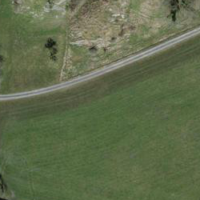
EUNIS habitat code: 24
Species observed at this site:
Pieris rapae
Polyommatus icarus